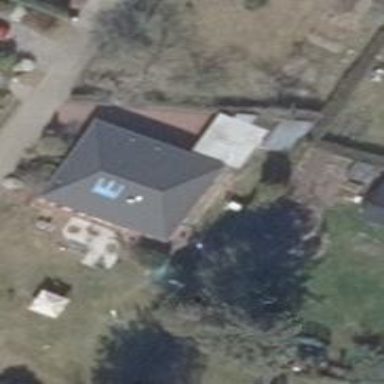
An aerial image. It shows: Building with hipped roof.